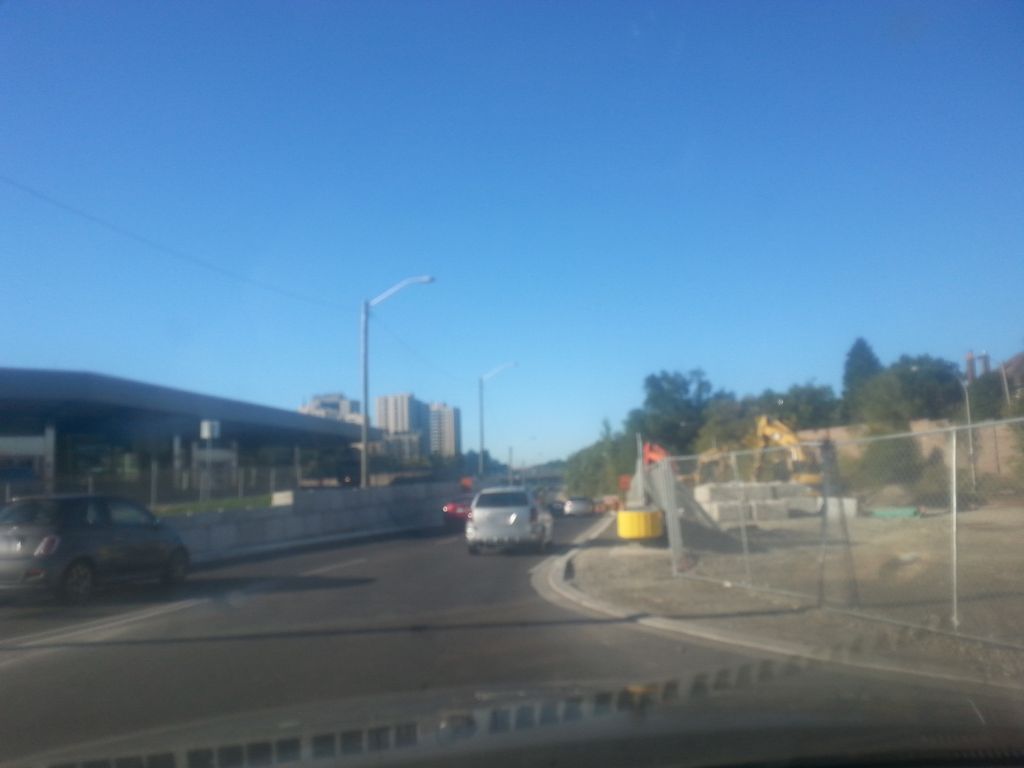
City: toronto